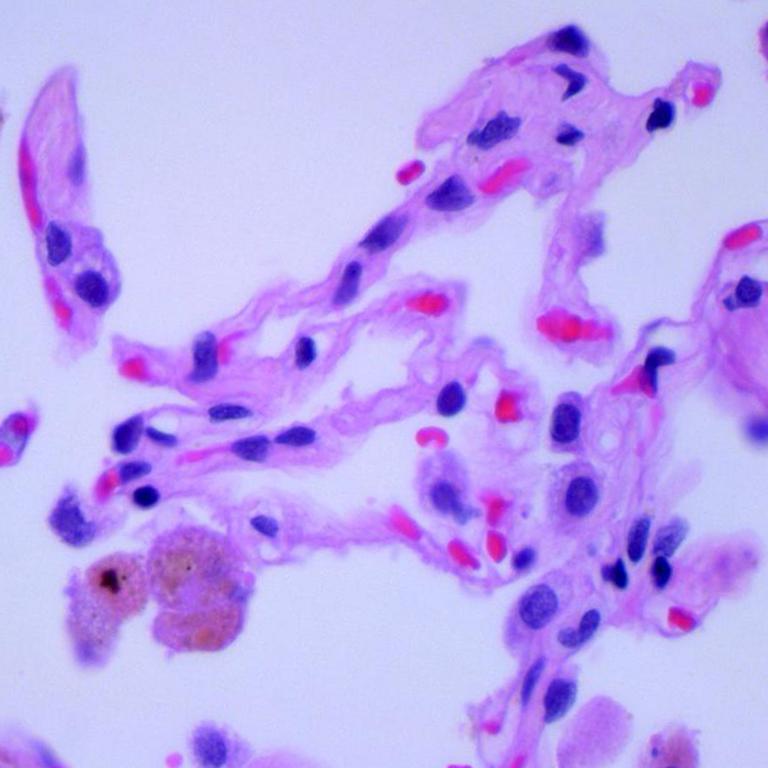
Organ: lung
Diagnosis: benign